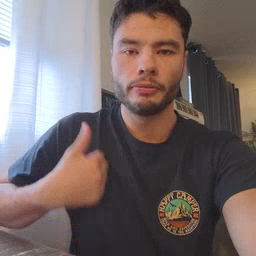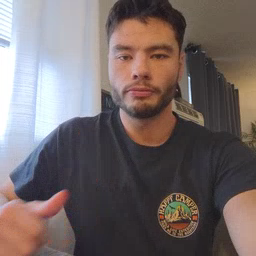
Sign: bath